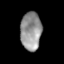
Tissue: skin
Cell type: Epithelial cells
Senescence score: 0.8184
Nuclear area (px): 779
Mean DAPI intensity: 147.562